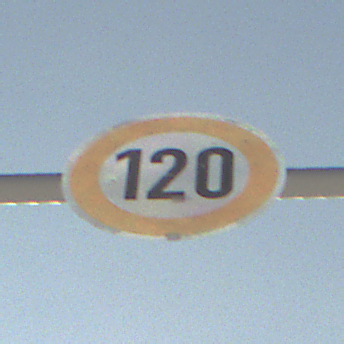
Verkehrszeichen: Geschwindigkeit120
Umgebung: Outdoor, Suburban
Tageszeit: MorningAfternoon
Wetter: PartlyCloudy
Licht: Natural
Jahreszeit: NotSpecified
Kontrast: HighContrast